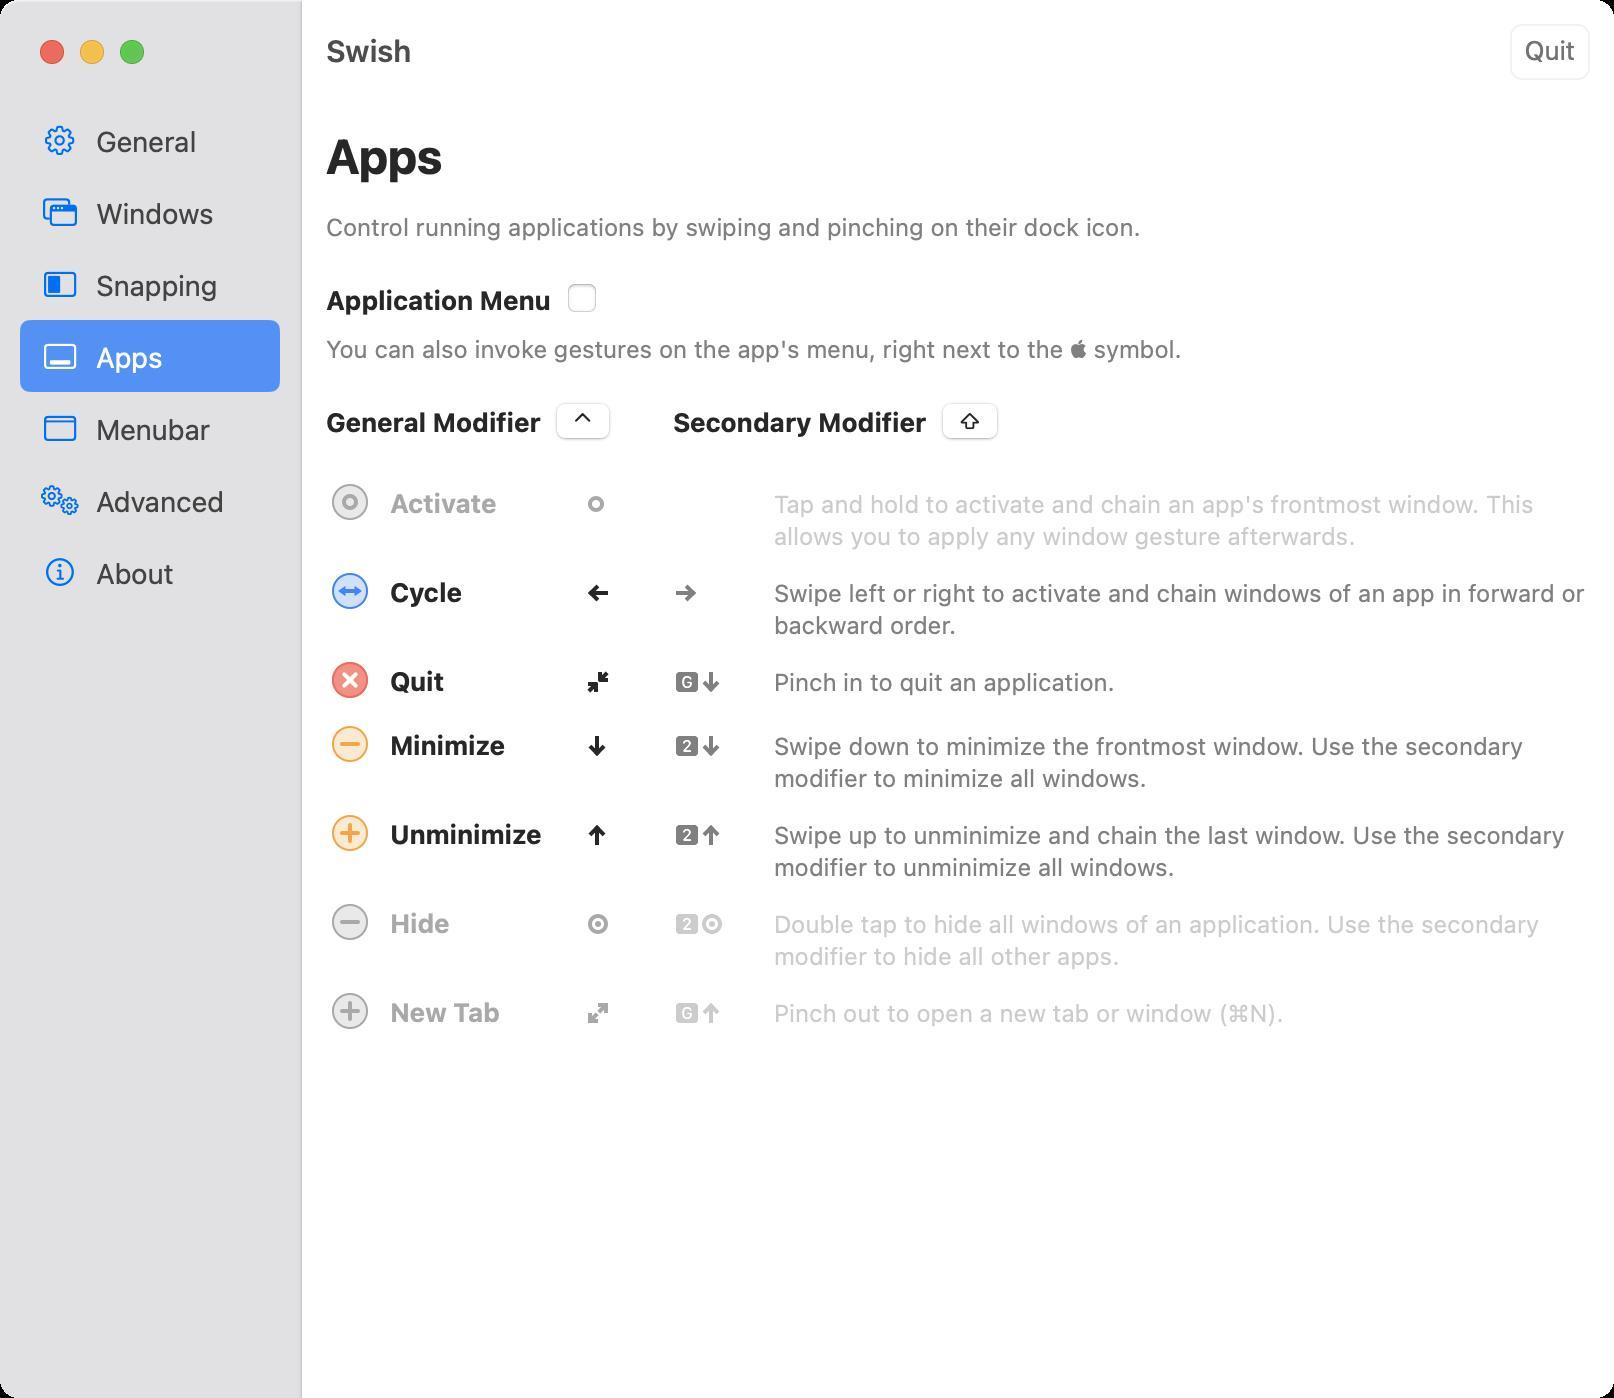
Accessibility tree:
{"name": "Swish", "role": "AXWindow", "description": null, "role_description": "standard window", "value": null, "position": "352.00;73.00", "size": "807;699", "children": [{"name": null, "role": "AXSplitGroup", "description": null, "role_description": "split group", "value": null, "position": "0.00;0.00", "size": "807;699", "children": [{"name": null, "role": "AXScrollArea", "description": null, "role_description": "scroll area", "value": null, "position": "0.00;52.00", "size": "150;647", "children": [{"name": null, "role": "AXTable", "description": null, "role_description": "table", "value": null, "position": "0.00;52.00", "size": "150;647", "children": [{"name": null, "role": "AXRow", "description": null, "role_description": "table row", "value": null, "position": "0.00;52.00", "size": "150;36", "children": [{"name": null, "role": "AXCell", "description": null, "role_description": "cell", "value": null, "position": "16.00;52.00", "size": "118;36", "children": [{"name": null, "role": "AXImage", "description": "General", "role_description": "image", "value": null, "position": "21.50;61.50", "size": "17;17", "children": []}, {"name": null, "role": "AXStaticText", "description": null, "role_description": "text", "value": "General", "position": "46.00;61.00", "size": "90;18", "children": []}]}]}, {"name": null, "role": "AXRow", "description": null, "role_description": "table row", "value": null, "position": "0.00;88.00", "size": "150;36", "children": [{"name": null, "role": "AXCell", "description": null, "role_description": "cell", "value": null, "position": "16.00;88.00", "size": "118;36", "children": [{"name": null, "role": "AXImage", "description": "Windows", "role_description": "image", "value": null, "position": "20.00;98.00", "size": "21;16", "children": []}, {"name": null, "role": "AXStaticText", "description": null, "role_description": "text", "value": "Windows", "position": "46.00;97.00", "size": "90;18", "children": []}]}]}, {"name": null, "role": "AXRow", "description": null, "role_description": "table row", "value": null, "position": "0.00;124.00", "size": "150;36", "children": [{"name": null, "role": "AXCell", "description": null, "role_description": "cell", "value": null, "position": "16.00;124.00", "size": "118;36", "children": [{"name": null, "role": "AXImage", "description": "Snapping", "role_description": "image", "value": null, "position": "20.50;134.50", "size": "20;15", "children": []}, {"name": null, "role": "AXStaticText", "description": null, "role_description": "text", "value": "Snapping", "position": "46.00;133.00", "size": "90;18", "children": []}]}]}, {"name": null, "role": "AXRow", "description": null, "role_description": "table row", "value": null, "position": "0.00;160.00", "size": "150;36", "children": [{"name": null, "role": "AXCell", "description": null, "role_description": "cell", "value": null, "position": "16.00;160.00", "size": "118;36", "children": [{"name": null, "role": "AXImage", "description": "Apps", "role_description": "image", "value": null, "position": "20.50;170.50", "size": "20;15", "children": []}, {"name": null, "role": "AXStaticText", "description": null, "role_description": "text", "value": "Apps", "position": "46.00;169.00", "size": "90;18", "children": []}]}]}, {"name": null, "role": "AXRow", "description": null, "role_description": "table row", "value": null, "position": "0.00;196.00", "size": "150;36", "children": [{"name": null, "role": "AXCell", "description": null, "role_description": "cell", "value": null, "position": "16.00;196.00", "size": "118;36", "children": [{"name": null, "role": "AXImage", "description": "Menubar", "role_description": "image", "value": null, "position": "20.50;206.50", "size": "20;15", "children": []}, {"name": null, "role": "AXStaticText", "description": null, "role_description": "text", "value": "Menubar", "position": "46.00;205.00", "size": "90;18", "children": []}]}]}, {"name": null, "role": "AXRow", "description": null, "role_description": "table row", "value": null, "position": "0.00;232.00", "size": "150;36", "children": [{"name": null, "role": "AXCell", "description": null, "role_description": "cell", "value": null, "position": "16.00;232.00", "size": "118;36", "children": [{"name": null, "role": "AXImage", "description": "Advanced", "role_description": "image", "value": null, "position": "19.50;241.50", "size": "21;17", "children": []}, {"name": null, "role": "AXStaticText", "description": null, "role_description": "text", "value": "Advanced", "position": "46.00;241.00", "size": "90;18", "children": []}]}]}, {"name": null, "role": "AXRow", "description": null, "role_description": "table row", "value": null, "position": "0.00;268.00", "size": "150;36", "children": [{"name": null, "role": "AXCell", "description": null, "role_description": "cell", "value": null, "position": "16.00;268.00", "size": "118;36", "children": [{"name": null, "role": "AXImage", "description": "About", "role_description": "image", "value": null, "position": "22.00;278.00", "size": "16;16", "children": []}, {"name": null, "role": "AXStaticText", "description": null, "role_description": "text", "value": "About", "position": "46.00;277.00", "size": "90;18", "children": []}]}]}, {"name": null, "role": "AXColumn", "description": null, "role_description": "column", "value": null, "position": "10.00;52.00", "size": "130;647", "children": []}]}]}, {"name": null, "role": "AXSplitter", "description": null, "role_description": "splitter", "value": 150.0, "position": "150.00;52.00", "size": "1;647", "children": []}, {"name": null, "role": "AXScrollArea", "description": null, "role_description": "scroll area", "value": null, "position": "151.00;52.00", "size": "656;647", "children": [{"name": null, "role": "AXStaticText", "description": null, "role_description": "text", "value": "Apps", "position": "161.00;64.00", "size": "63;29", "children": []}, {"name": null, "role": "AXStaticText", "description": null, "role_description": "text", "value": "Control running applications by swiping and pinching on their dock icon.", "position": "161.00;105.00", "size": "412;16", "children": []}, {"name": null, "role": "AXStaticText", "description": null, "role_description": "text", "value": "Application Menu", "position": "161.00;141.00", "size": "117;17", "children": []}, {"name": "", "role": "AXCheckBox", "description": null, "role_description": "checkbox", "value": 0, "position": "282.00;140.00", "size": "18;18", "children": []}, {"name": null, "role": "AXStaticText", "description": null, "role_description": "text", "value": "You can also invoke gestures on the app's menu, right next to the symbol.", "position": "161.00;166.00", "size": "432;16", "children": []}, {"name": null, "role": "AXStaticText", "description": null, "role_description": "text", "value": "General Modifier", "position": "161.00;202.00", "size": "112;17", "children": []}, {"name": "⌃", "role": "AXButton", "description": null, "role_description": "button", "value": null, "position": "275.50;199.00", "size": "32;24", "children": []}, {"name": null, "role": "AXStaticText", "description": null, "role_description": "text", "value": "Secondary Modifier", "position": "334.50;202.00", "size": "131;17", "children": []}, {"name": "⇧", "role": "AXButton", "description": null, "role_description": "button", "value": null, "position": "468.50;199.00", "size": "33;24", "children": []}, {"name": null, "role": "AXImage", "description": "ActionCircle", "role_description": "image", "value": null, "position": "163.00;239.00", "size": "24;24", "children": []}, {"name": null, "role": "AXStaticText", "description": null, "role_description": "text", "value": "Activate", "position": "193.00;242.50", "size": "94;17", "children": []}, {"name": null, "role": "AXImage", "description": "GestureHold", "role_description": "image", "value": null, "position": "293.00;246.00", "size": "10;12", "children": []}, {"name": null, "role": "AXStaticText", "description": null, "role_description": "text", "value": "Tap and hold to activate and chain an app's frontmost window. This allows you to apply any window gesture afterwards.", "position": "385.00;243.50", "size": "412;32", "children": []}, {"name": null, "role": "AXImage", "description": "ActionArrow", "role_description": "image", "value": null, "position": "163.00;283.50", "size": "24;24", "children": []}, {"name": null, "role": "AXStaticText", "description": null, "role_description": "text", "value": "Cycle", "position": "193.00;287.00", "size": "94;17", "children": []}, {"name": null, "role": "AXImage", "description": "GestureLeft", "role_description": "image", "value": null, "position": "293.00;290.50", "size": "12;12", "children": []}, {"name": null, "role": "AXImage", "description": "GestureRight", "role_description": "image", "value": null, "position": "337.00;290.50", "size": "12;12", "children": []}, {"name": null, "role": "AXStaticText", "description": null, "role_description": "text", "value": "Swipe left or right to activate and chain windows of an app in forward or backward order.", "position": "385.00;288.00", "size": "412;32", "children": []}, {"name": null, "role": "AXImage", "description": "ActionXInv", "role_description": "image", "value": null, "position": "163.00;328.00", "size": "24;24", "children": []}, {"name": null, "role": "AXStaticText", "description": null, "role_description": "text", "value": "Quit", "position": "193.00;331.50", "size": "94;17", "children": []}, {"name": null, "role": "AXImage", "description": "GestureInwards", "role_description": "image", "value": null, "position": "293.00;335.00", "size": "12;12", "children": []}, {"name": null, "role": "AXImage", "description": "GestureDown", "role_description": "image", "value": null, "position": "350.00;335.00", "size": "11;12", "children": []}, {"name": null, "role": "AXImage", "description": "GestureModG", "role_description": "image", "value": null, "position": "337.00;335.00", "size": "13;12", "children": []}, {"name": null, "role": "AXStaticText", "description": null, "role_description": "text", "value": "Pinch in to quit an application.", "position": "385.00;332.50", "size": "174;20", "children": []}, {"name": null, "role": "AXImage", "description": "ActionMinus", "role_description": "image", "value": null, "position": "163.00;360.00", "size": "24;24", "children": []}, {"name": null, "role": "AXStaticText", "description": null, "role_description": "text", "value": "Minimize", "position": "193.00;363.50", "size": "94;17", "children": []}, {"name": null, "role": "AXImage", "description": "GestureDown", "role_description": "image", "value": null, "position": "293.00;367.00", "size": "11;12", "children": []}, {"name": null, "role": "AXImage", "description": "GestureDown", "role_description": "image", "value": null, "position": "350.00;367.00", "size": "11;12", "children": []}, {"name": null, "role": "AXImage", "description": "GestureMod2", "role_description": "image", "value": null, "position": "337.00;367.00", "size": "13;12", "children": []}, {"name": null, "role": "AXStaticText", "description": null, "role_description": "text", "value": "Swipe down to minimize the frontmost window. Use the secondary modifier to minimize all windows.", "position": "385.00;364.50", "size": "412;32", "children": []}, {"name": null, "role": "AXImage", "description": "ActionPlus", "role_description": "image", "value": null, "position": "163.00;404.50", "size": "24;24", "children": []}, {"name": null, "role": "AXStaticText", "description": null, "role_description": "text", "value": "Unminimize", "position": "193.00;408.00", "size": "94;17", "children": []}, {"name": null, "role": "AXImage", "description": "GestureUp", "role_description": "image", "value": null, "position": "293.00;411.50", "size": "11;12", "children": []}, {"name": null, "role": "AXImage", "description": "GestureUp", "role_description": "image", "value": null, "position": "350.00;411.50", "size": "11;12", "children": []}, {"name": null, "role": "AXImage", "description": "GestureMod2", "role_description": "image", "value": null, "position": "337.00;411.50", "size": "13;12", "children": []}, {"name": null, "role": "AXStaticText", "description": null, "role_description": "text", "value": "Swipe up to unminimize and chain the last window. Use the secondary modifier to unminimize all windows.", "position": "385.00;409.00", "size": "412;32", "children": []}, {"name": null, "role": "AXImage", "description": "ActionMinus", "role_description": "image", "value": null, "position": "163.00;449.00", "size": "24;24", "children": []}, {"name": null, "role": "AXStaticText", "description": null, "role_description": "text", "value": "Hide", "position": "193.00;452.50", "size": "94;17", "children": []}, {"name": null, "role": "AXImage", "description": "GestureTap", "role_description": "image", "value": null, "position": "293.00;456.00", "size": "12;12", "children": []}, {"name": null, "role": "AXImage", "description": "GestureTap", "role_description": "image", "value": null, "position": "350.00;456.00", "size": "12;12", "children": []}, {"name": null, "role": "AXImage", "description": "GestureMod2", "role_description": "image", "value": null, "position": "337.00;456.00", "size": "13;12", "children": []}, {"name": null, "role": "AXStaticText", "description": null, "role_description": "text", "value": "Double tap to hide all windows of an application. Use the secondary modifier to hide all other apps.", "position": "385.00;453.50", "size": "412;32", "children": []}, {"name": null, "role": "AXImage", "description": "ActionPlus", "role_description": "image", "value": null, "position": "163.00;493.50", "size": "24;24", "children": []}, {"name": null, "role": "AXStaticText", "description": null, "role_description": "text", "value": "New Tab", "position": "193.00;497.00", "size": "94;17", "children": []}, {"name": null, "role": "AXImage", "description": "GestureOutwards", "role_description": "image", "value": null, "position": "293.00;500.50", "size": "12;12", "children": []}, {"name": null, "role": "AXImage", "description": "GestureUp", "role_description": "image", "value": null, "position": "350.00;500.50", "size": "11;12", "children": []}, {"name": null, "role": "AXImage", "description": "GestureModG", "role_description": "image", "value": null, "position": "337.00;500.50", "size": "13;12", "children": []}, {"name": null, "role": "AXStaticText", "description": null, "role_description": "text", "value": "Pinch out to open a new tab or window (⌘N).", "position": "385.00;498.00", "size": "260;20", "children": []}, {"name": null, "role": "AXScrollBar", "description": null, "role_description": "scroll bar", "value": 0.0, "position": "151.00;683.00", "size": "656;16", "children": []}, {"name": null, "role": "AXScrollBar", "description": null, "role_description": "scroll bar", "value": 0.0, "position": "791.00;52.00", "size": "16;647", "children": []}]}]}, {"name": null, "role": "AXToolbar", "description": null, "role_description": "toolbar", "value": null, "position": "0.00;0.00", "size": "807;52", "children": [{"name": null, "role": "AXButton", "description": "Quit", "role_description": "button", "value": null, "position": "751.00;0.00", "size": "48;52", "children": []}]}, {"name": null, "role": "AXButton", "description": null, "role_description": "close button", "value": null, "position": "19.00;18.00", "size": "14;16", "children": []}, {"name": null, "role": "AXButton", "description": null, "role_description": "full screen button", "value": null, "position": "59.00;18.00", "size": "14;16", "children": [{"name": null, "role": "AXGroup", "description": null, "role_description": "group", "value": null, "position": "59.00;18.00", "size": "14;16", "children": [{"name": null, "role": "AXGroup", "description": null, "role_description": "group", "value": null, "position": "59.00;18.00", "size": "14;16", "children": []}]}]}, {"name": null, "role": "AXButton", "description": null, "role_description": "minimize button", "value": null, "position": "39.00;18.00", "size": "14;16", "children": []}, {"name": null, "role": "AXStaticText", "description": null, "role_description": "text", "value": "Swish", "position": "159.00;0.00", "size": "592;52", "children": []}]}